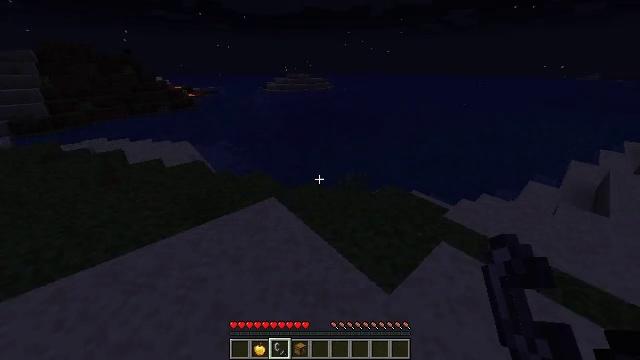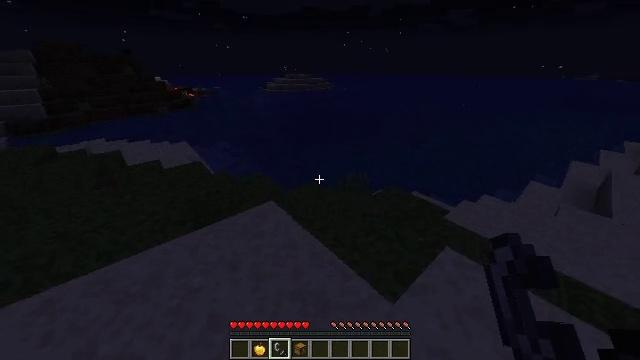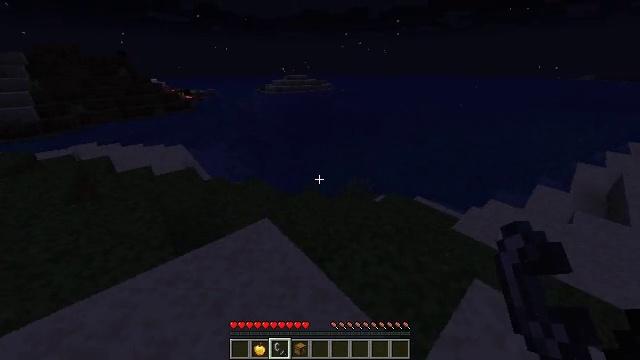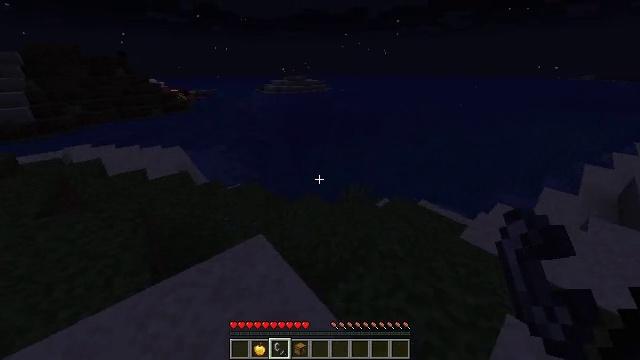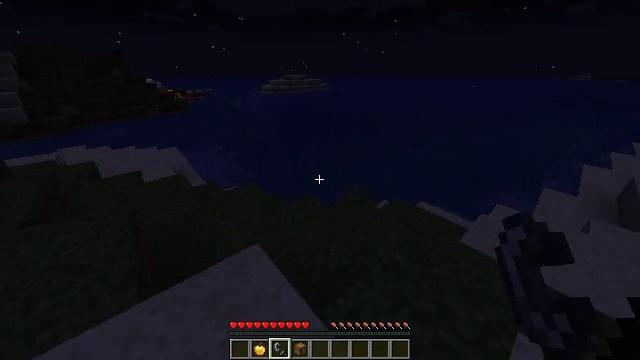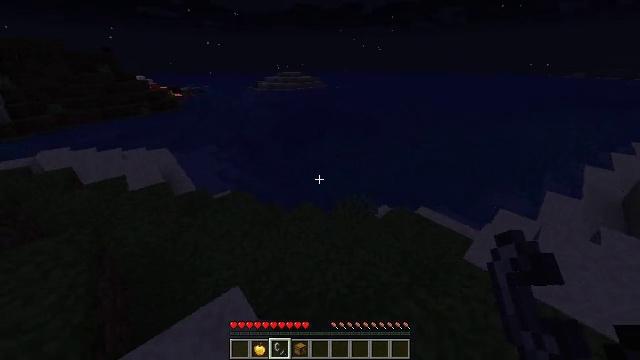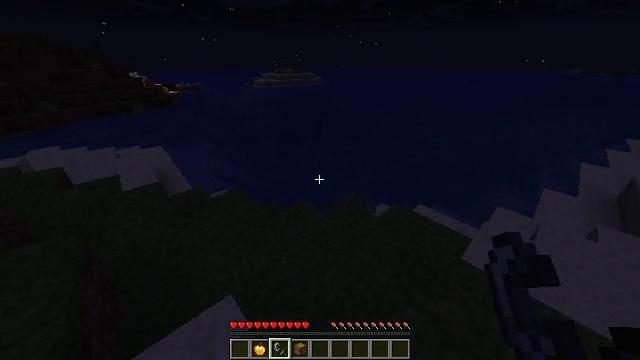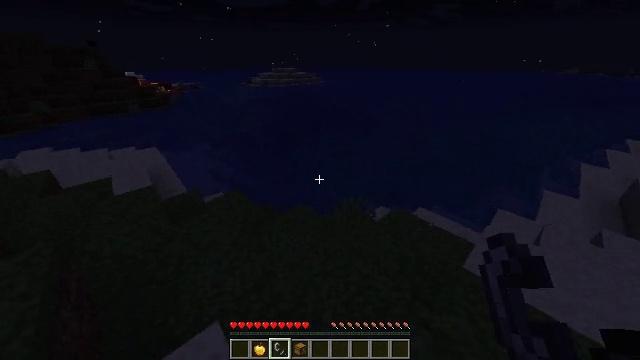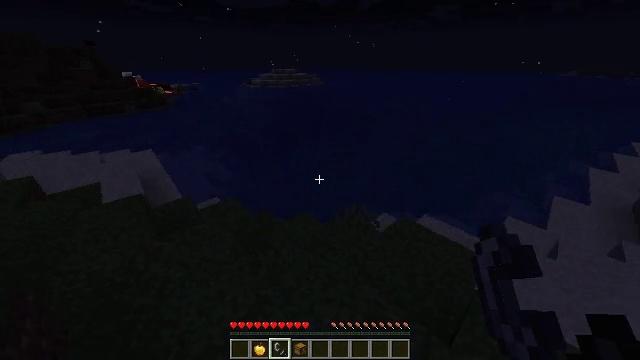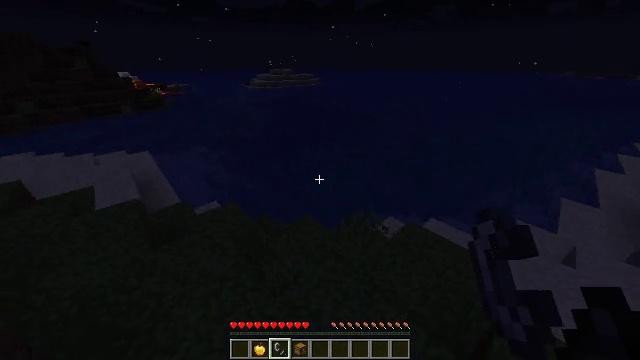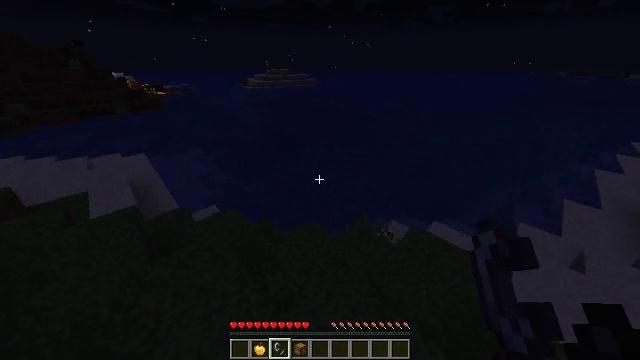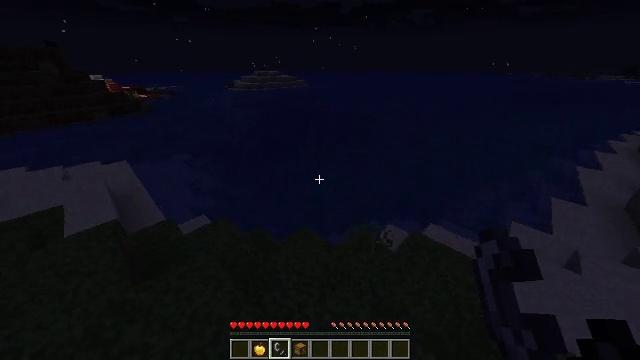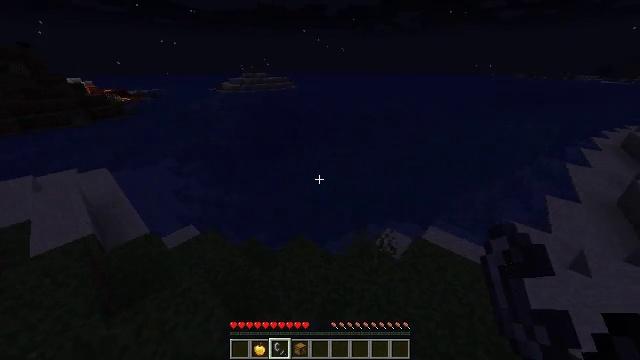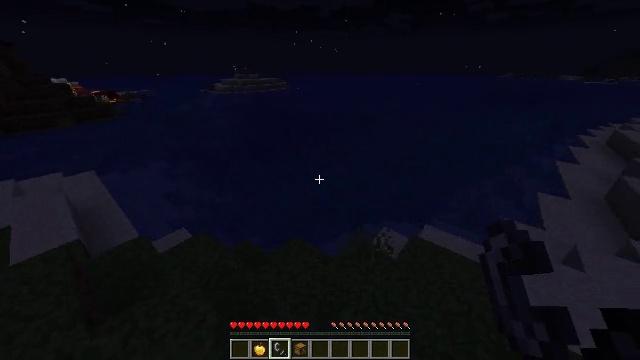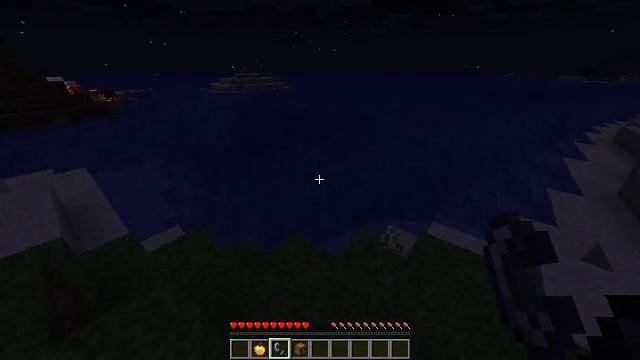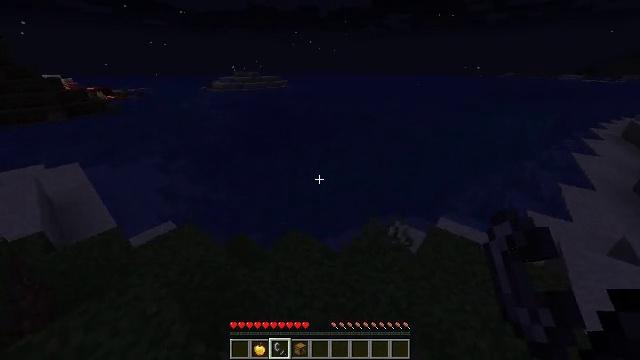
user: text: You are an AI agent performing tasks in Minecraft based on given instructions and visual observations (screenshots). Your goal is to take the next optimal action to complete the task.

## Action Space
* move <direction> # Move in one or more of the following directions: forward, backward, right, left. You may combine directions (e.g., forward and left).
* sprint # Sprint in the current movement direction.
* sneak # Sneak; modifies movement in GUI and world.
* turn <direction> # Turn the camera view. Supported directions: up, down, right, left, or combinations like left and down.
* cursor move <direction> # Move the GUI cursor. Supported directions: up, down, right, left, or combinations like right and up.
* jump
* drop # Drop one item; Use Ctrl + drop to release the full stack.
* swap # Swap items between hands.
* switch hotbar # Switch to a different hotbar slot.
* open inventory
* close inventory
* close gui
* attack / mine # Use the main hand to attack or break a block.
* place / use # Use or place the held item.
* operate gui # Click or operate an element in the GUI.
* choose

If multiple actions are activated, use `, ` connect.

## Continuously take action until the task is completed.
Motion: motion action
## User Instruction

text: Remove a flint and steel from the inventory.
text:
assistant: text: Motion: move forward, sprint
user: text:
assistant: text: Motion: move forward, sprint
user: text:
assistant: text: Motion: move forward, sprint
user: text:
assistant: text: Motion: move forward, sprint
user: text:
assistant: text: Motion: move forward, sprint
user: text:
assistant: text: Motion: move forward
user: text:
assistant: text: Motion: move forward
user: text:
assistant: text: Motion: move forward and move left
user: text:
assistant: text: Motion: move forward and move left
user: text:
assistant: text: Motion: move forward and move left
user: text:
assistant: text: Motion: move forward, turn right
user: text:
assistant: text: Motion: move forward, turn right
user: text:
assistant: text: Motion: move forward, turn right
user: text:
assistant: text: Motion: move forward
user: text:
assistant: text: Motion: move forward
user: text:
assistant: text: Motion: move forward
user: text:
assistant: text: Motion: move forward
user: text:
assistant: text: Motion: move forward
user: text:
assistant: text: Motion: move forward, turn right and up
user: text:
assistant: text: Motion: move forward
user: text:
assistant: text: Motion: move forward
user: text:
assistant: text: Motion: move forward, turn right and up
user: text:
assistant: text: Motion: move forward and move left, turn right and up
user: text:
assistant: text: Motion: move forward and move left, turn right and up
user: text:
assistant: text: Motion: move forward and move left, turn right and up
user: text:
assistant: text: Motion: move forward and move left
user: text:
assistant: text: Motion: move forward and move left, turn right and up
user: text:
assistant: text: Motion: move forward and move left, turn right and up
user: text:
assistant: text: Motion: move forward and move left, turn right
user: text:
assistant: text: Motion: move forward